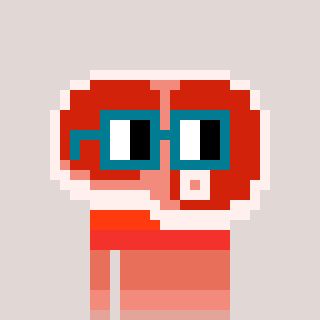
a pixel art character with square dark green glasses, a steak-shaped head and a peachy-colored body on a warm background